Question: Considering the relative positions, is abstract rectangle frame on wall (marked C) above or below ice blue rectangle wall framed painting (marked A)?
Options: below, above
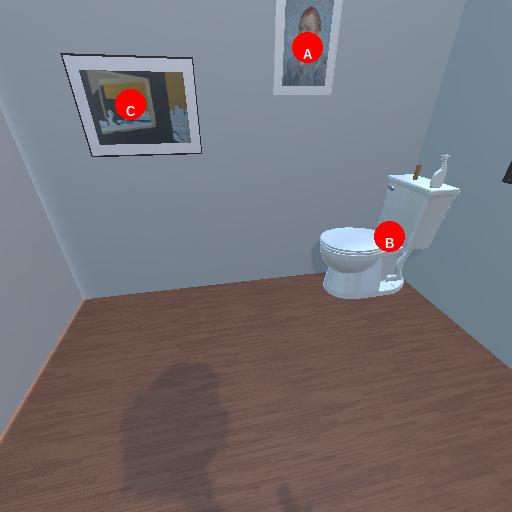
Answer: below